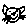
Label: cat